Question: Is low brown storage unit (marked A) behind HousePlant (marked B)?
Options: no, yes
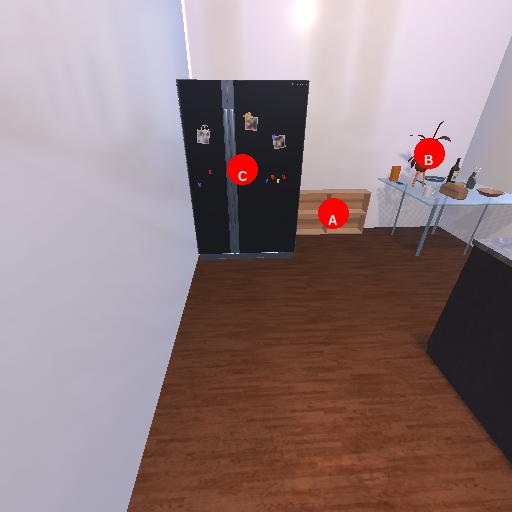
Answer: no